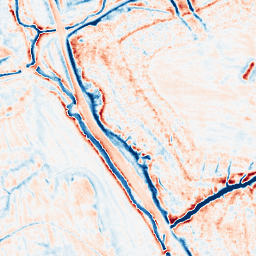
Category: edge_preserving
Decomposition family: anisotropic_diffusion
Decomposition parameters: iterations: 50
kappa: 100
gamma: 0.1
Upsampling method: sinc_blackman
Upsampling parameters: scale: 4
kernel_size: 8
Upsampling scale: 4